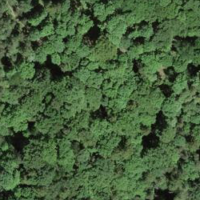
EUNIS habitat code: 41
Species observed at this site:
Orchis purpurea
Argynnis paphia